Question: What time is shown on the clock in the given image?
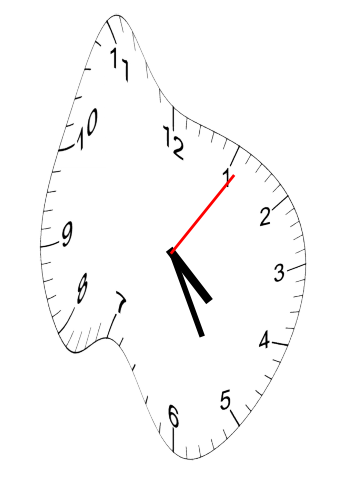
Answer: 04:25:06